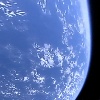
Label: water